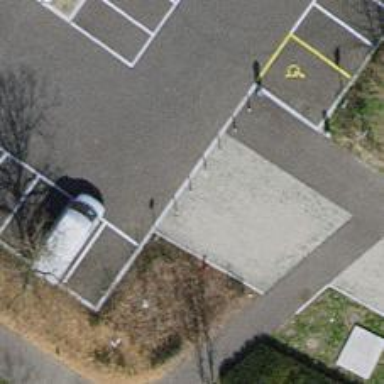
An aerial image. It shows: Bollard.